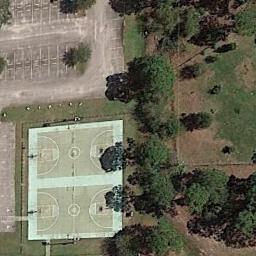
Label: basketball_court